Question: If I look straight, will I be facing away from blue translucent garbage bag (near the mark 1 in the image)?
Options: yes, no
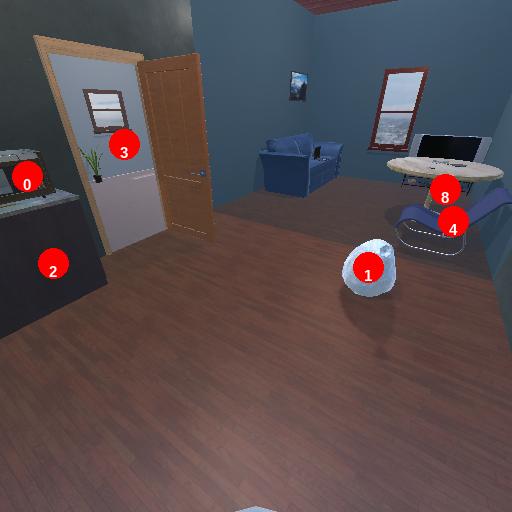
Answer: yes